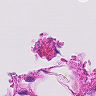
Metastatic tissue present: no